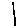
Label: line